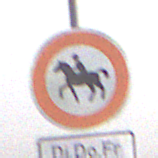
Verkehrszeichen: VerbotReiter
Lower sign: ZeitangabenMitBeschraenkungAufWochentage3
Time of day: MorningAfternoon
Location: Outdoor (Nature)
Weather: PartlyCloudy
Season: NotSpecified
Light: Natural